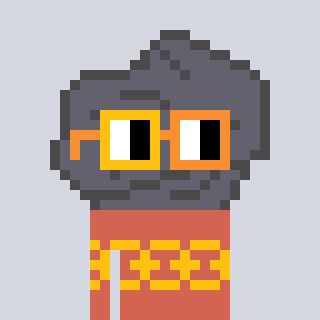
a pixel art character with square yellow and orange glasses, a rock-shaped head and a peachy-colored body on a cool background